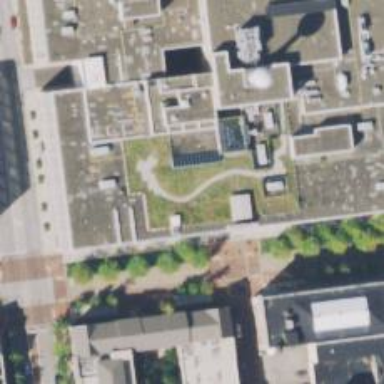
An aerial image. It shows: Arts centre.